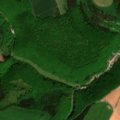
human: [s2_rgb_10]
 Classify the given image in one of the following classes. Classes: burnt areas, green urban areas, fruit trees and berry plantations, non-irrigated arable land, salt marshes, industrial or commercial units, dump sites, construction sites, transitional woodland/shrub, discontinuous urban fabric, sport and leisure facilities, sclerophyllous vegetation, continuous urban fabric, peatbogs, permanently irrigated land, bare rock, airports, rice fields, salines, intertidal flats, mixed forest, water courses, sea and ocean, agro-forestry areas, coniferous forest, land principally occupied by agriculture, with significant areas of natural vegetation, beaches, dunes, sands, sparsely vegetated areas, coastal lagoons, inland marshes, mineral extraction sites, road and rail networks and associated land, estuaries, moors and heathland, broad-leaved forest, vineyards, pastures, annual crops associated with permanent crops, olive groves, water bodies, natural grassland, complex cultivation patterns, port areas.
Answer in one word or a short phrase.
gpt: pastures, complex cultivation patterns, broad-leaved forest